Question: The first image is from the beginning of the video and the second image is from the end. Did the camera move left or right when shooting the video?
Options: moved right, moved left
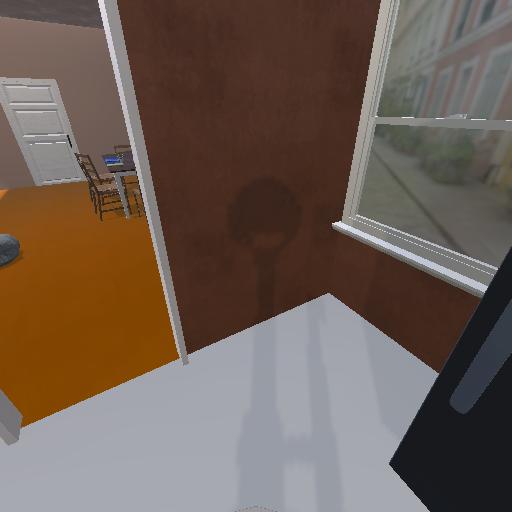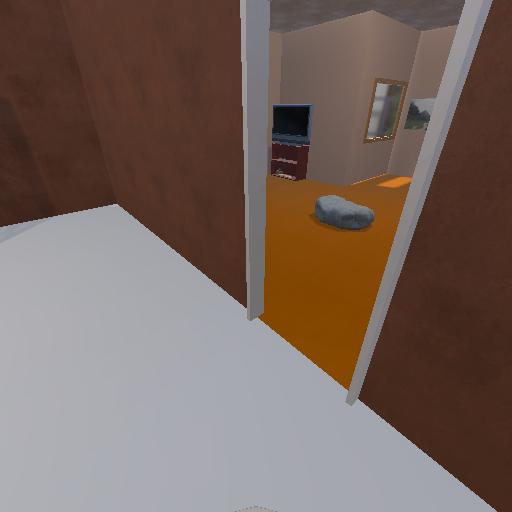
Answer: moved right